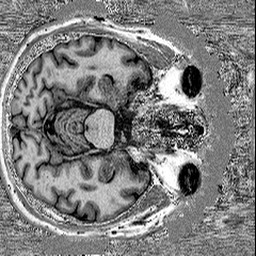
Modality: UNIT1
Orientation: axial
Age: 67
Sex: male
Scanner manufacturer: siemens
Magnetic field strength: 3 T
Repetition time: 5 s
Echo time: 0.00298 s